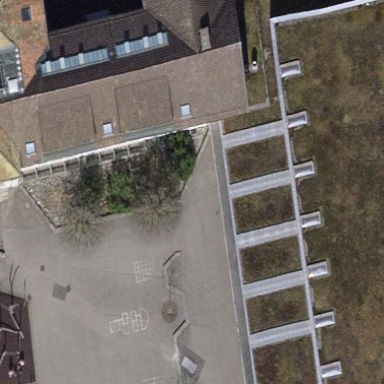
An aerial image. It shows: School building with gabled roof.